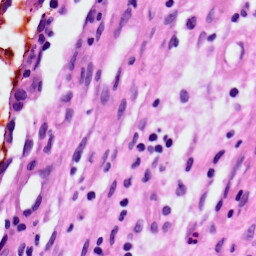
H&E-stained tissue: Lung